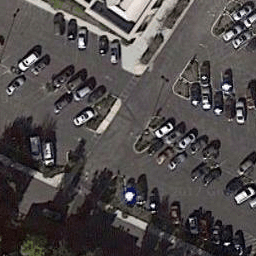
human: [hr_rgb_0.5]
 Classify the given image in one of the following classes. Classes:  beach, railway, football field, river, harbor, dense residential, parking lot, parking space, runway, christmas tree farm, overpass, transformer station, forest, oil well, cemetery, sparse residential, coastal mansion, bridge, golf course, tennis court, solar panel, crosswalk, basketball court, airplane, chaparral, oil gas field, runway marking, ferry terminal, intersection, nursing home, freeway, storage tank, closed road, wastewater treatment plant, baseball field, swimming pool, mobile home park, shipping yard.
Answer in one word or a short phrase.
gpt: parking lot